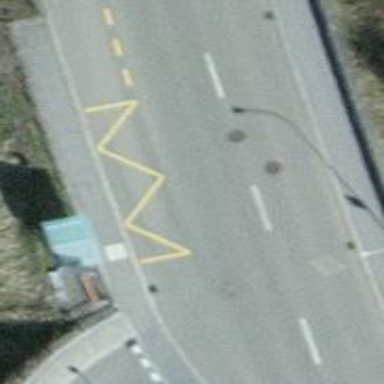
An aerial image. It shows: Bus stop with shelter. It is platform for public transport.